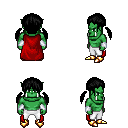
a pixel art fantasy rpg character, male body template, orc, green skin, red cape, white pants, black twin-tailed hairstyle, white cloth bracers, gold boots, four views (front, back, left, right), 2x2 character sprite sheet, small pixel art, hard edges, no anti-aliasing